Interaction volume radius: 5 \u00c5
Interaction volume height: 20 \u00c5
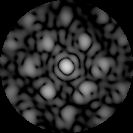
Disorder parameter: 0.3961